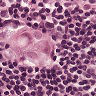
Metastatic tissue present: yes